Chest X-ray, PA view. Patient: 27 years old, sex F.
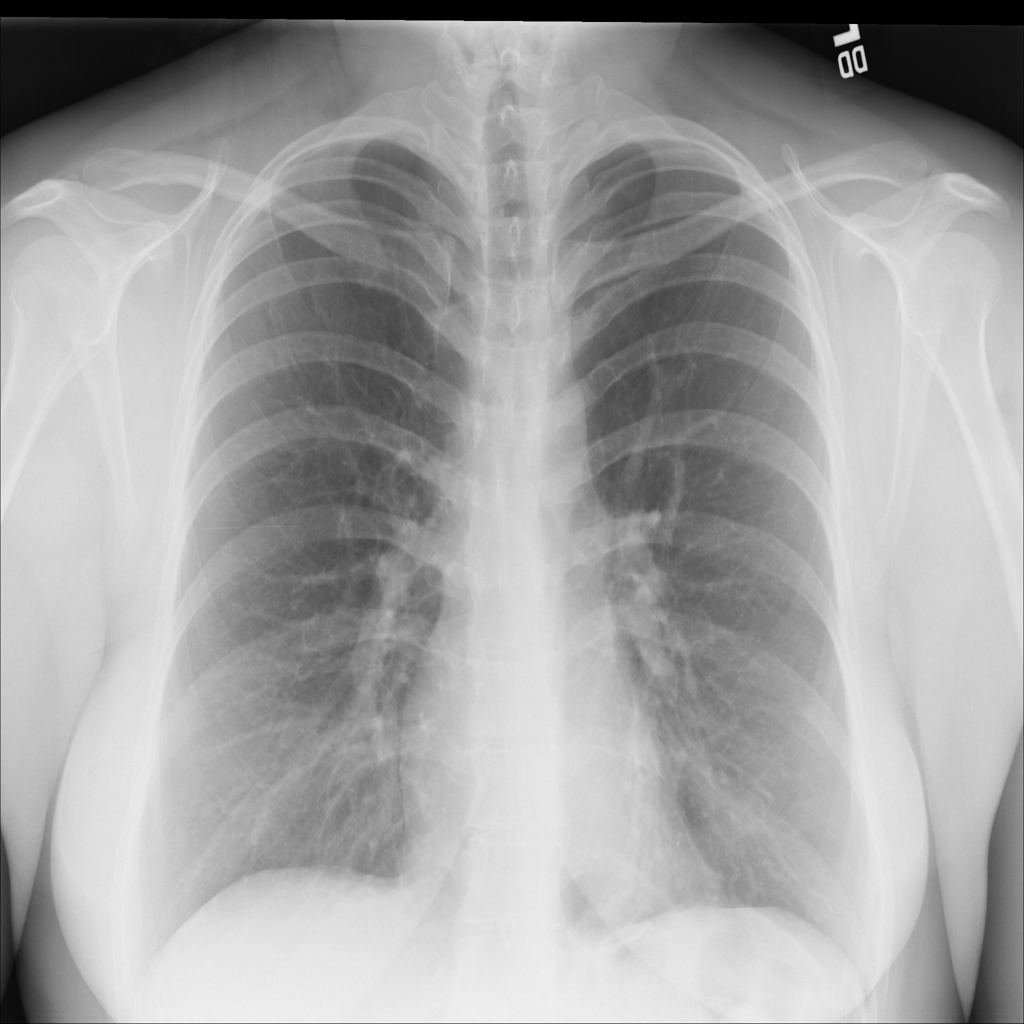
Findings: No Finding